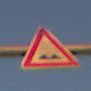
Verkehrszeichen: UnebeneFahrbahn
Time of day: SunriseSunset
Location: Outdoor (Nature)
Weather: Clear
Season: NotSpecified
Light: Natural